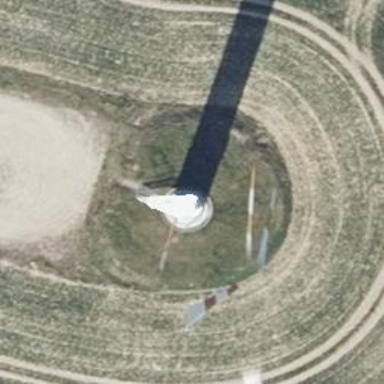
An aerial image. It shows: Wind generator powered by horizontal-axis wind turbine.